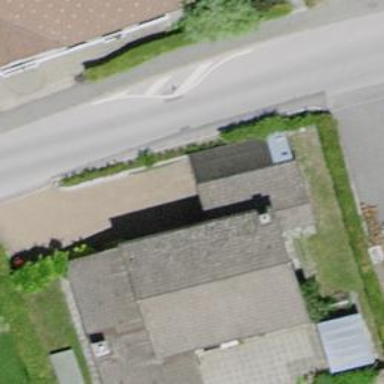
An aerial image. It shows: Garage building.